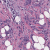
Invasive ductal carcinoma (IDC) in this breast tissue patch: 1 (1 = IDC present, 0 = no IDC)